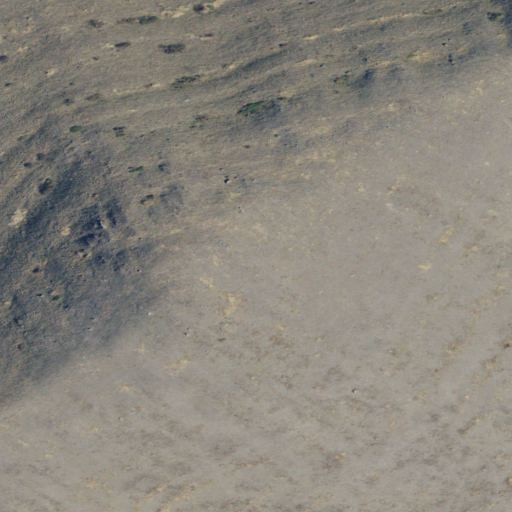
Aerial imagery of ridge(s) in Montana named Antelope Ridge containing grassland and shrub